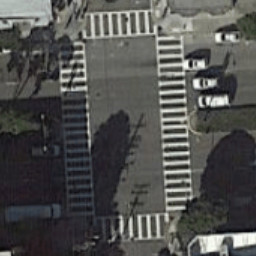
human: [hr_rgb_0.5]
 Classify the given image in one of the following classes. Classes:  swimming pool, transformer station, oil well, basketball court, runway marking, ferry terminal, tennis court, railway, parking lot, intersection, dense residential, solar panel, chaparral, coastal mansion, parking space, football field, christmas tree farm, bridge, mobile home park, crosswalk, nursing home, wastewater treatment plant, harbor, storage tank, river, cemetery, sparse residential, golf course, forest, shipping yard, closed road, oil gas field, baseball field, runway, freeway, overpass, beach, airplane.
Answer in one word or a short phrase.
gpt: crosswalk